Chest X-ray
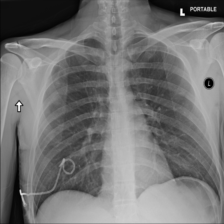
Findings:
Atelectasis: negative
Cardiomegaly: negative
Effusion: negative
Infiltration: negative
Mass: negative
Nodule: negative
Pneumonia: negative
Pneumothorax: positive
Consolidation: negative
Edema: negative
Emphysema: negative
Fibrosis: negative
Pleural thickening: negative
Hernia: negative